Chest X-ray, AP view. Patient: 40 years old, sex M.
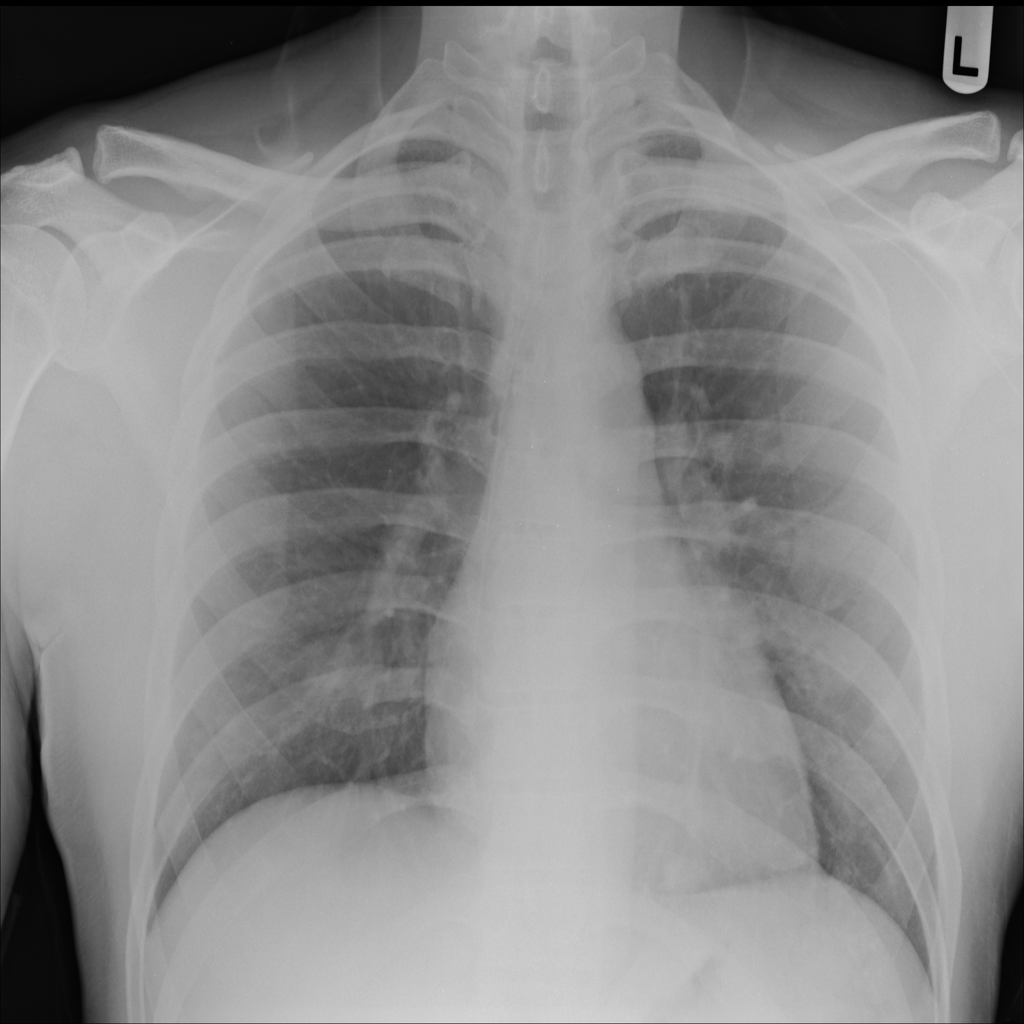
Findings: No Finding